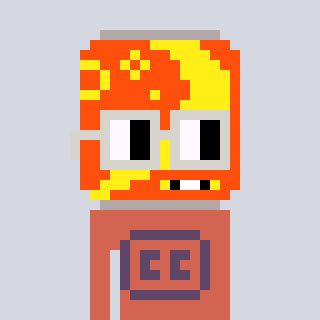
a pixel art character with square light gray glasses, a pop-shaped head and a peachy-colored body on a cool background